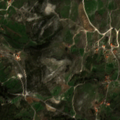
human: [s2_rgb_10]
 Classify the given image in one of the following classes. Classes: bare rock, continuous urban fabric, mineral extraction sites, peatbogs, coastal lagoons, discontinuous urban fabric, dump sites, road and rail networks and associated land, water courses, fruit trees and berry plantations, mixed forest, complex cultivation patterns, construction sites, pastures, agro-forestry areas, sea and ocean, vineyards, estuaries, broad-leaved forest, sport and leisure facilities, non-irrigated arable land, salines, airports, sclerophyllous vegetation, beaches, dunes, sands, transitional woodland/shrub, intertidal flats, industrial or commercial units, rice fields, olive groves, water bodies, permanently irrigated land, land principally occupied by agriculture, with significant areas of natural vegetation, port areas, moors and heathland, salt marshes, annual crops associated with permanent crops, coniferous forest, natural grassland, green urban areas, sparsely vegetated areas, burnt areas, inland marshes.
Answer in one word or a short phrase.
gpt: pastures, complex cultivation patterns, sclerophyllous vegetation, transitional woodland/shrub